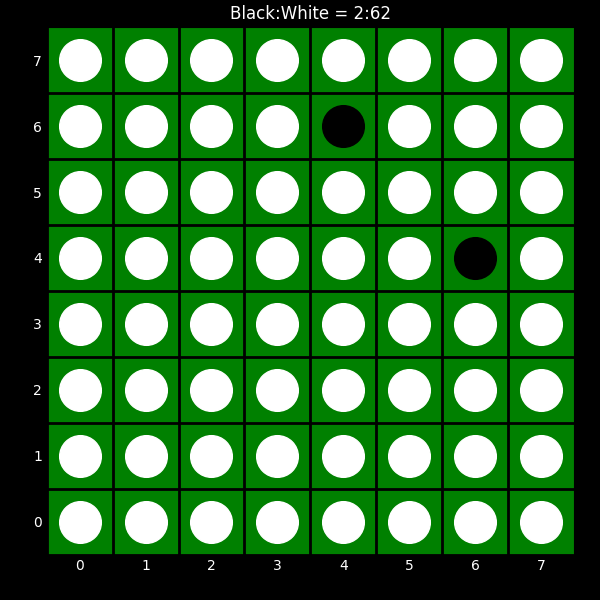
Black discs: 2
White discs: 62